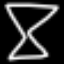
Label: hourglass